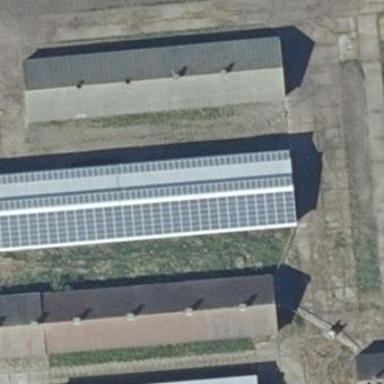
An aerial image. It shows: Building equipped with small solar photovoltaic panel for generating electricity.